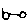
Label: car